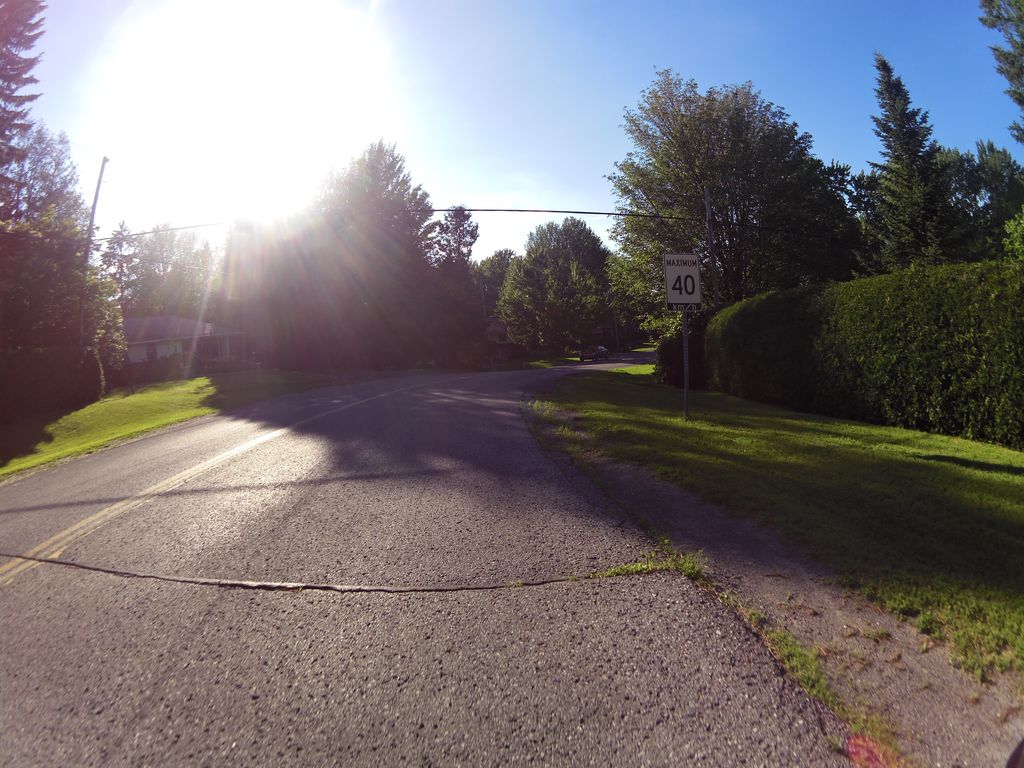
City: ottawa-gatineau